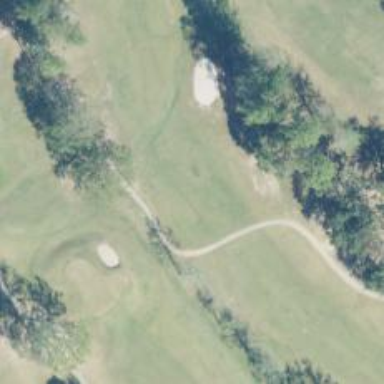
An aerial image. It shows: Golf hole.